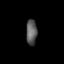
Tissue: lung
Cell type: T cells
Senescence score: 0.6247
Nuclear area (px): 276
Mean DAPI intensity: 90.033